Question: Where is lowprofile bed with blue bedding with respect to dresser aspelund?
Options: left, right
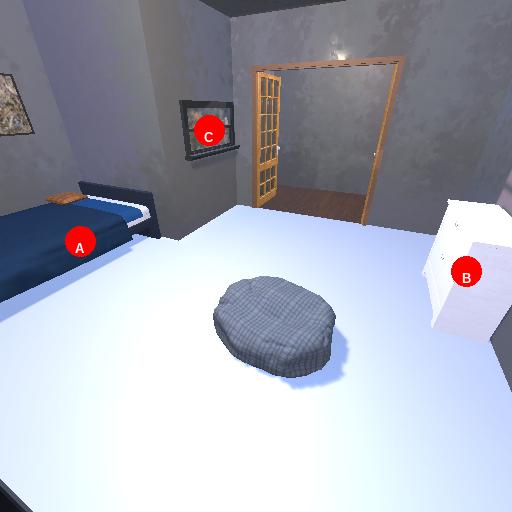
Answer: left